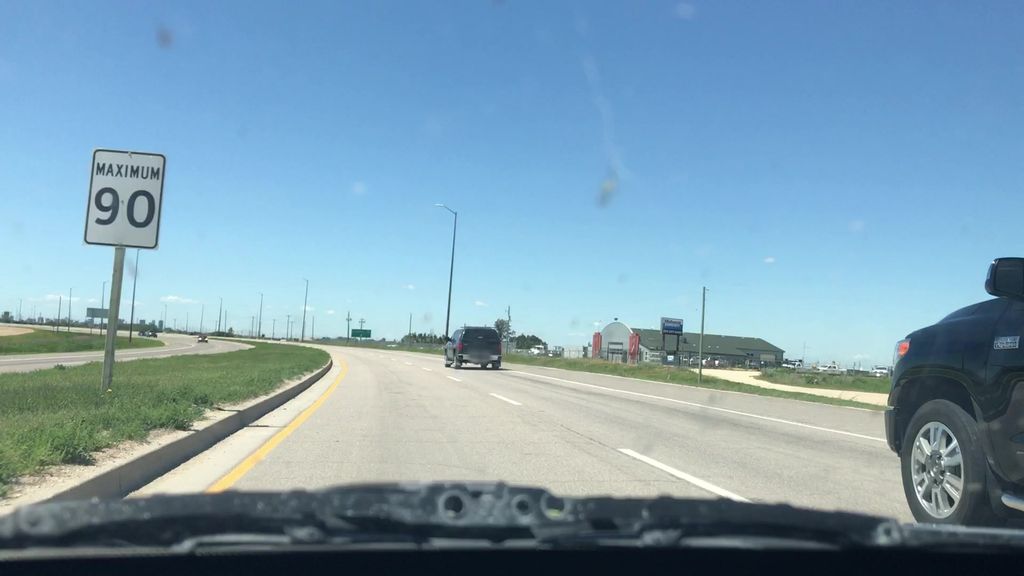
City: winnipeg